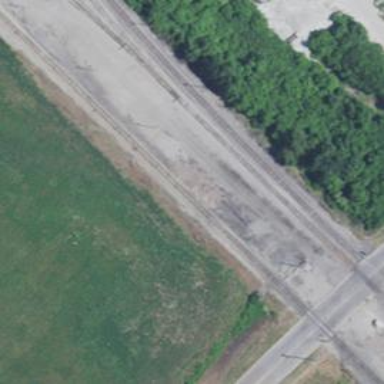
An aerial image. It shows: Railway track.